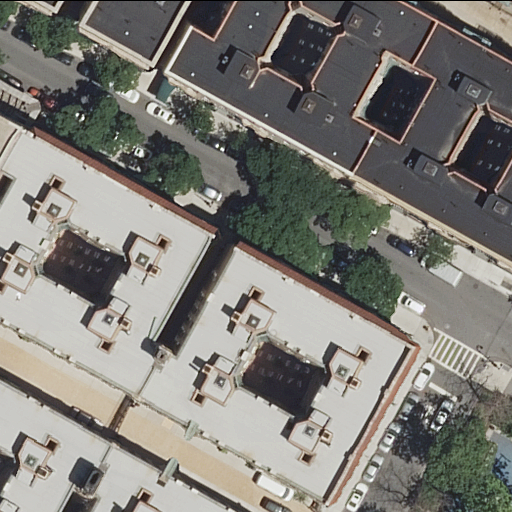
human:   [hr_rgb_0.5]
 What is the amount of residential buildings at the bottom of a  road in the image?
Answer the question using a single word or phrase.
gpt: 3

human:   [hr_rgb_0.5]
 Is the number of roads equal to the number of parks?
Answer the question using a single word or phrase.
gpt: no

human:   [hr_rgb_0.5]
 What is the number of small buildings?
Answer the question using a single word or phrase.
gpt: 0

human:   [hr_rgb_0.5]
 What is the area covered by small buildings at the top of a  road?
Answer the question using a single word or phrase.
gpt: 0m2

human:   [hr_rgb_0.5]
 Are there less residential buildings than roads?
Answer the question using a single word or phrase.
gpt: no

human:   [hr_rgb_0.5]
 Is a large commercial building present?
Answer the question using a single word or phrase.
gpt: no

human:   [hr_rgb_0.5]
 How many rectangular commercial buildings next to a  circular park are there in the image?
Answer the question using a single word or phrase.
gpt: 0

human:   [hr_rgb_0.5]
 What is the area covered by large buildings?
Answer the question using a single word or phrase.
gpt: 6524m2

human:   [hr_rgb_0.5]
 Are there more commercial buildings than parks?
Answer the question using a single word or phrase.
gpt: no

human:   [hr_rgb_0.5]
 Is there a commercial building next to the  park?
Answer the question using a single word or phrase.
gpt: no

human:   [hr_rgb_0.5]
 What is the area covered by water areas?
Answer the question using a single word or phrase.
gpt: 0m2

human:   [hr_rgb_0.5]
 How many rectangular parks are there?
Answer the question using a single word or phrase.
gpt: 1

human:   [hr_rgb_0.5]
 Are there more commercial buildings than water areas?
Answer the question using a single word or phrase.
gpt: no

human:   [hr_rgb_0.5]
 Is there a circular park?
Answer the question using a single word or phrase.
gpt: no

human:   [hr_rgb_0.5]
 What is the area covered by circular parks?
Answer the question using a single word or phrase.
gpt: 0m2

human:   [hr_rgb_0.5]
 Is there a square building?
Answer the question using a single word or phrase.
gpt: no

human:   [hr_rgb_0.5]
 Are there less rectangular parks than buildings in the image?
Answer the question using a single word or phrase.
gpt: yes

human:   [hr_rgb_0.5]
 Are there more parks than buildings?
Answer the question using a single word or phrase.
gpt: no

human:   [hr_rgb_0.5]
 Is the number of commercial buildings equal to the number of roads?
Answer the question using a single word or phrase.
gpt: no

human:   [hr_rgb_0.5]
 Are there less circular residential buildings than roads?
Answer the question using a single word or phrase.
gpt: yes

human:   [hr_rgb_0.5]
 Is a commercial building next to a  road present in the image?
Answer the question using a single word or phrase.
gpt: no

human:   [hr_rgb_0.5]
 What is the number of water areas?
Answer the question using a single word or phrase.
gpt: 0

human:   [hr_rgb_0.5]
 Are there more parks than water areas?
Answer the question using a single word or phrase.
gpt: yes

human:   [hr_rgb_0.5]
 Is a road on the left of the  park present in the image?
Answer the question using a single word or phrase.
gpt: no

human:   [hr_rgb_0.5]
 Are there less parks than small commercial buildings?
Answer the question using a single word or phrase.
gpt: no

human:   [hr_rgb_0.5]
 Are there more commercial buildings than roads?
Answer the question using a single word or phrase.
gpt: no

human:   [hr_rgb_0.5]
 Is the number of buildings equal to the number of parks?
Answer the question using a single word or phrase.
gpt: no

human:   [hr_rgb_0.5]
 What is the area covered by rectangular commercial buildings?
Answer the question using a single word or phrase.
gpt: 0m2

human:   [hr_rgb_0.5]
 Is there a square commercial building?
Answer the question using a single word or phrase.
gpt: no

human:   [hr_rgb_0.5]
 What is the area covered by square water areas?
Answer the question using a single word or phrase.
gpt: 0m2

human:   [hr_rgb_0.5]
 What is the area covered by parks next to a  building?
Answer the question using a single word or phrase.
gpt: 4913m2

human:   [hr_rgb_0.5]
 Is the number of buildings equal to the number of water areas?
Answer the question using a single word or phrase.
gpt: no

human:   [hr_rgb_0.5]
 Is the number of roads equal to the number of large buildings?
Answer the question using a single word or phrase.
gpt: yes

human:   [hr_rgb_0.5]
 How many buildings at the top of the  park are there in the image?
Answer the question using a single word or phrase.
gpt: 8

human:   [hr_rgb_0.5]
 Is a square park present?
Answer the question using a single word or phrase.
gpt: no

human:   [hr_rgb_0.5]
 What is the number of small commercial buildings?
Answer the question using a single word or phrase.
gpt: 0